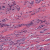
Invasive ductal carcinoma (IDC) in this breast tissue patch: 1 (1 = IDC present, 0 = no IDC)